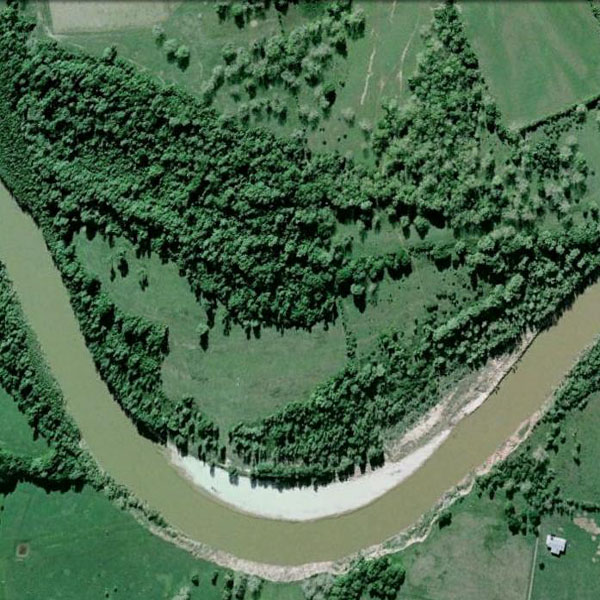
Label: River